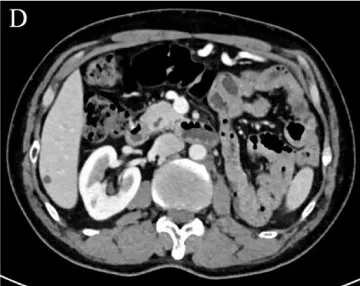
Regular dynamic contrast-enhanced CT scan manifestations in CMP (C, D on August 2, 2021) The cystic effusion was absorbed completely.
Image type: radiology (ct)